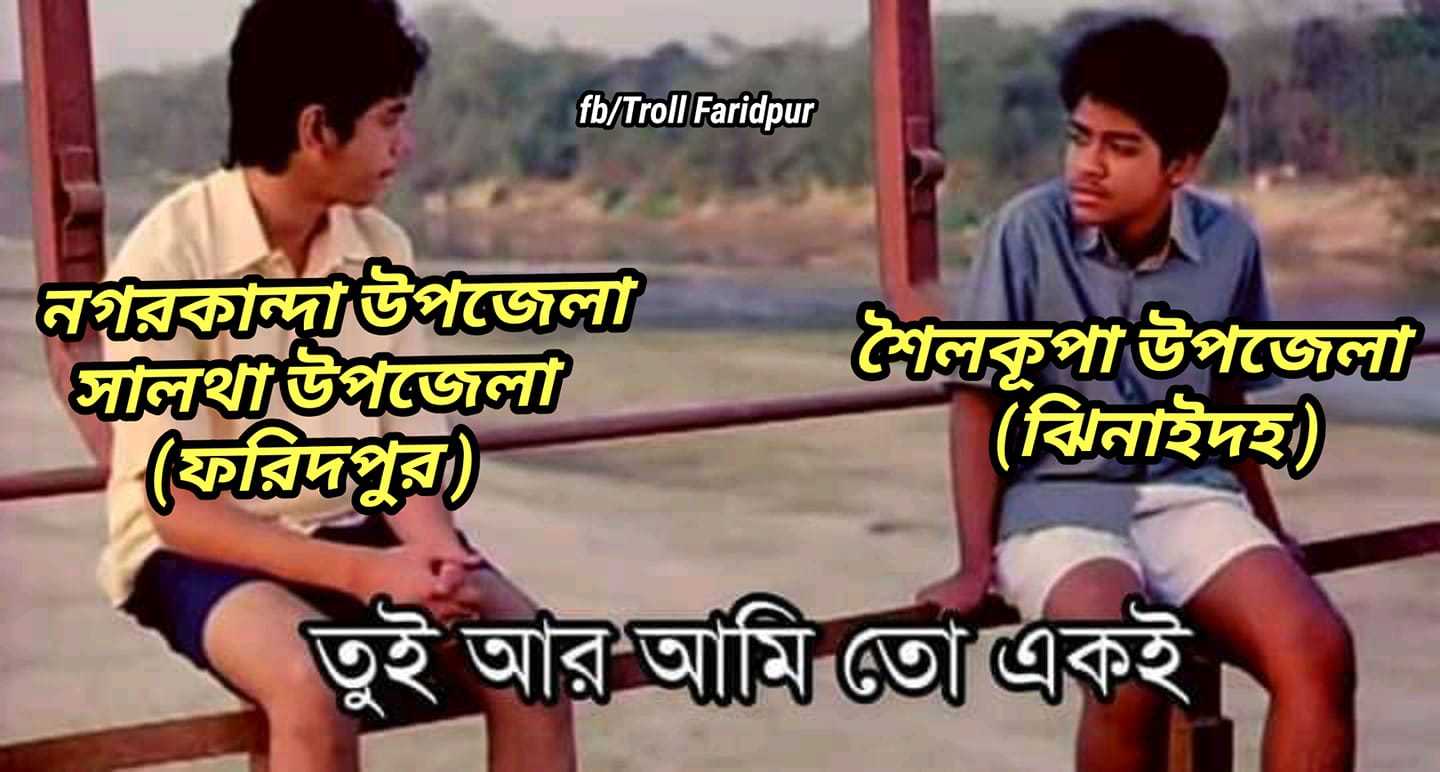
Caption: নগরকান্দা উপজেলা  সালথা উপজেলা ( ফরিদপুর )    শৈলকূপা উপজেলা  ( ঝিনাইদহ )    তুই আর আমি তো একই
Label: non-hate